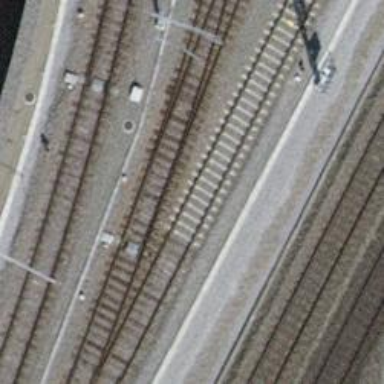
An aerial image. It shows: Single-track electrified railway service yard with contact line for trains.